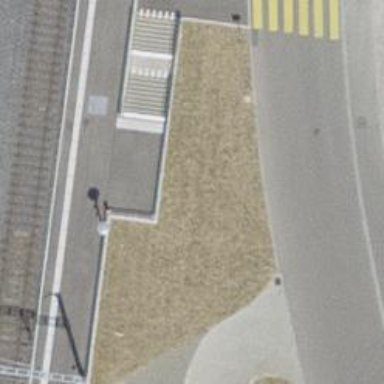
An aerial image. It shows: Road with steps.